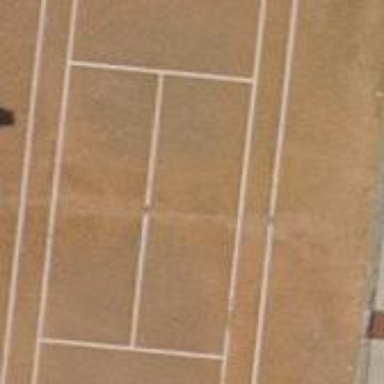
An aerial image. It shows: Tennis court on the leisure land pitch.